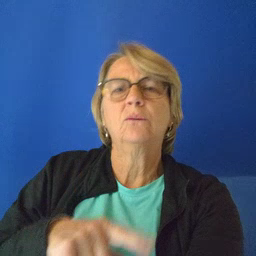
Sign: hat